Question: Is there a way to pass the result of a query in another query in Google Sheets?
=QUERY(form;"select * where D like ";1)")"
the other query --> QUERY(another_range;"select * ";0)

Thanks in advance
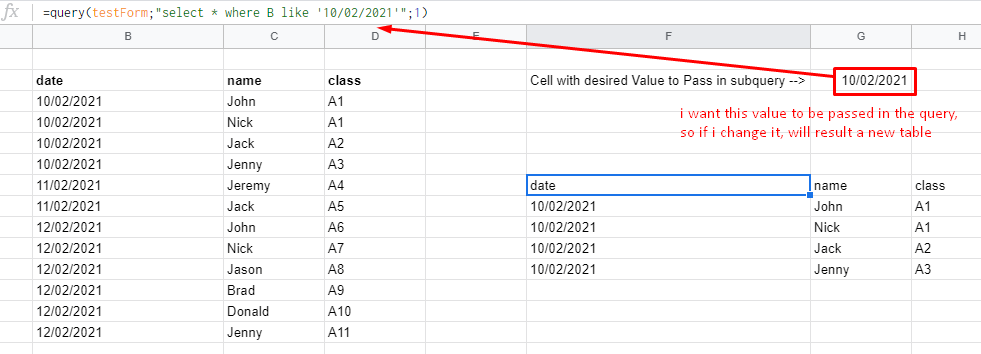
Answer: use:
'''
=QUERY(B2:D; "where B = date '"&TEXT(G2; "yyyy-mm-dd")&"'"; 1)
'''
or if you want it hardcoded:
'''
=QUERY(B2:D; "where B = date '2021-02-10'"; 1)
'''